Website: crate-barrel
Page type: billing-address
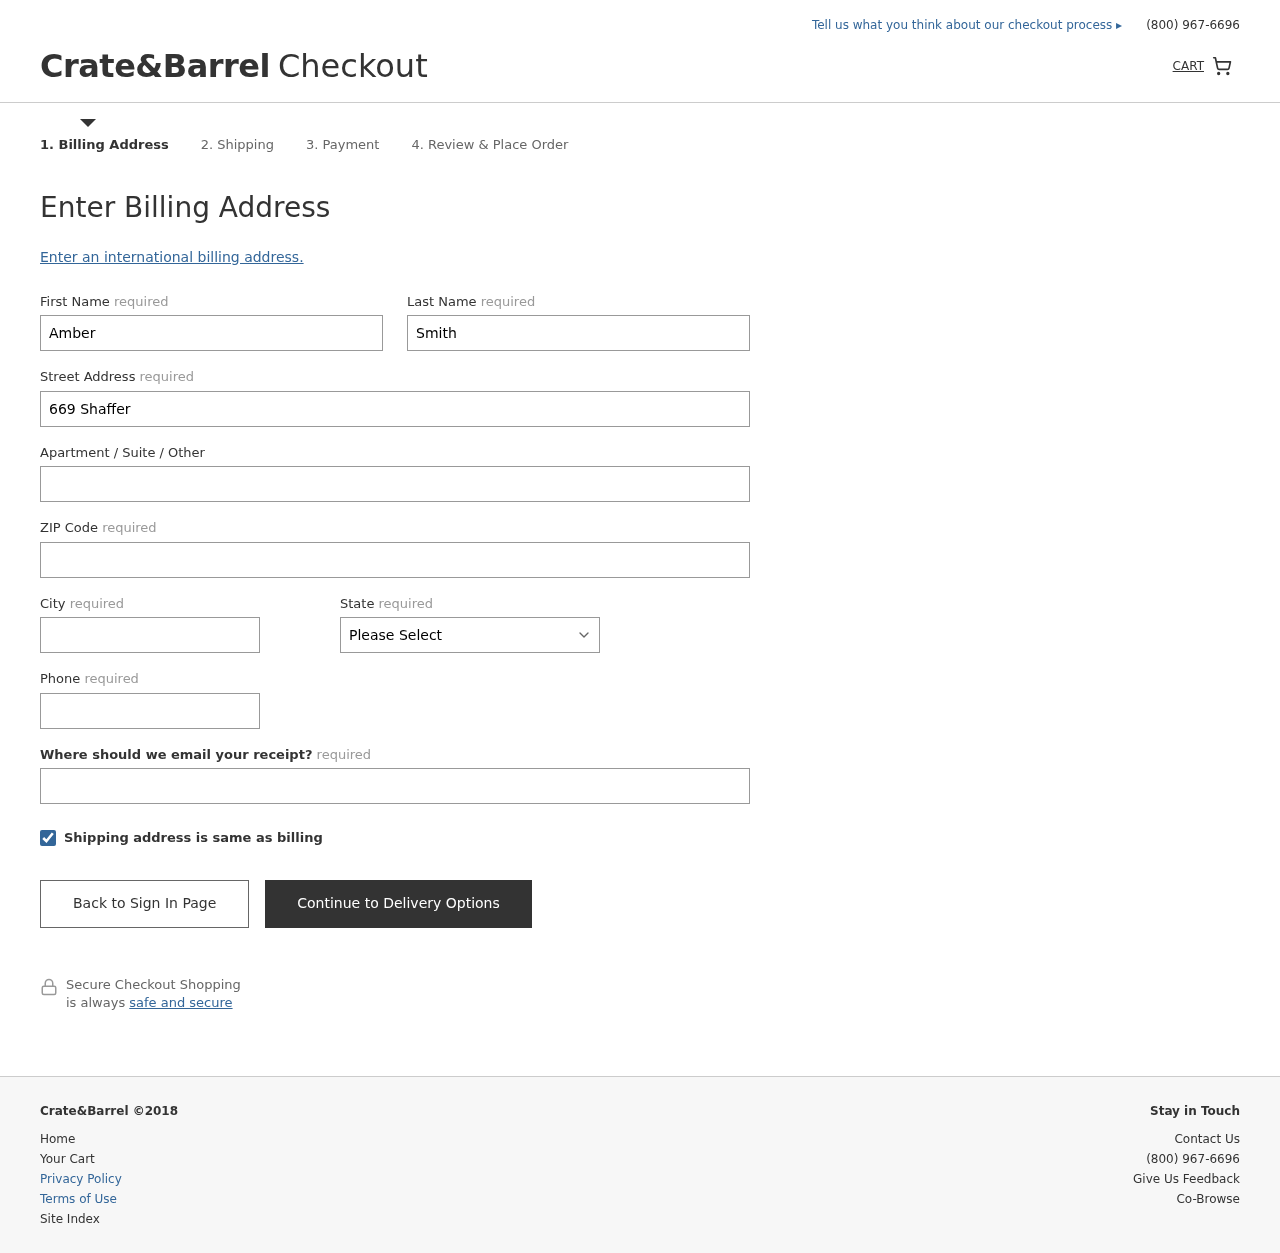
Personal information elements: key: PII_STATE
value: Alabama
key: PII_FIRSTNAME
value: Amber
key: PII_LASTNAME
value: Smith
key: PII_STREET
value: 669 Shaffer Avenue Suite 500
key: PII_POSTCODE
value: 93776
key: PII_CITY
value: Lake Lisa
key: PII_PHONE
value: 6023592427
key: PII_EMAIL
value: amber_smith@gmail.com